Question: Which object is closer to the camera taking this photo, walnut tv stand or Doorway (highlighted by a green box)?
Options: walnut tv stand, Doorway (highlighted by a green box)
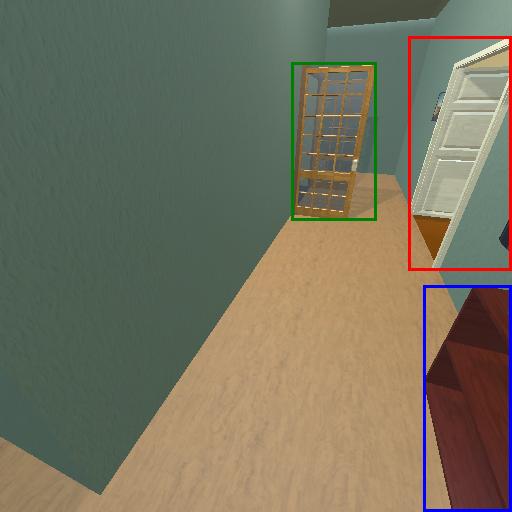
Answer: walnut tv stand